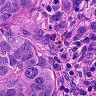
Metastatic tissue present: yes